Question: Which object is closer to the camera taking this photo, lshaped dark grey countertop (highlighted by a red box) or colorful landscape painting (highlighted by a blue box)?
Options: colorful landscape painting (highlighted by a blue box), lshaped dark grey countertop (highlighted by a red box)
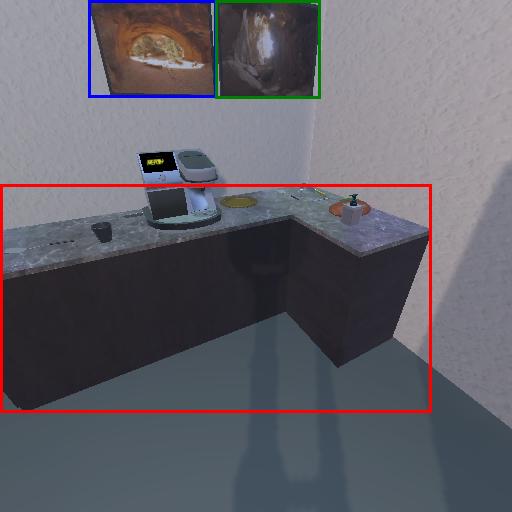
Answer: colorful landscape painting (highlighted by a blue box)